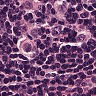
Metastatic tissue present: yes